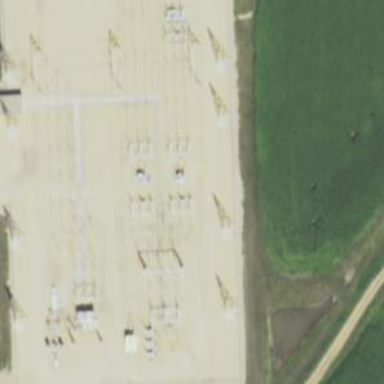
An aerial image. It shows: Switch used for power control.